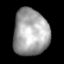
Tissue: lung
Cell type: Epithelial cells
Senescence score: 0.1103
Nuclear area (px): 1608
Mean DAPI intensity: 163.685